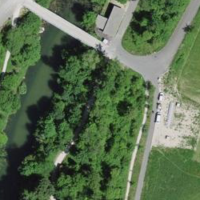
EUNIS habitat code: 41
Species observed at this site:
Corvus corone
Echium vulgare
Plantago lanceolata
Chelidonium majus
Anas platyrhynchos
Erithacus rubecula
Mergus merganser
Fringilla coelebs
Hedera helix
Turdus merula